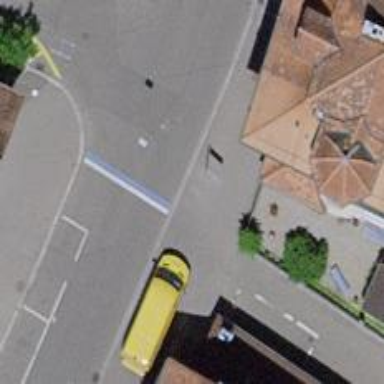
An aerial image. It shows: Kerb barrier.